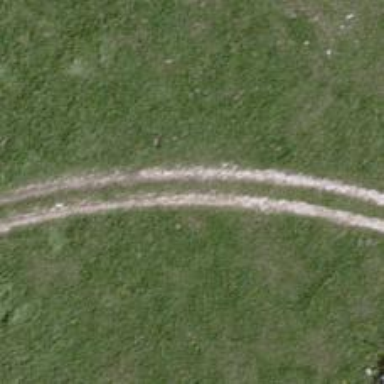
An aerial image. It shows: Track with grade3 tracktype.